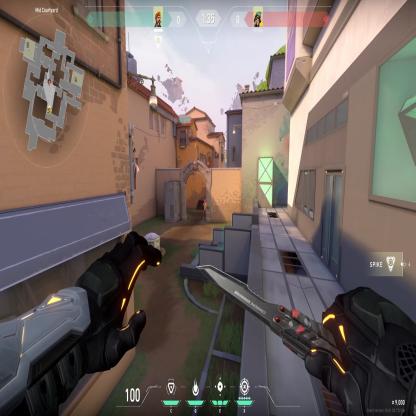
Label: enemy